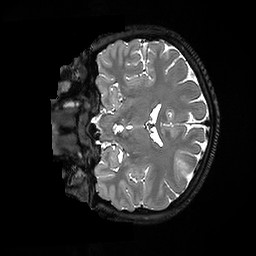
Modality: T2w
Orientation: coronal
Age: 23
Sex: female
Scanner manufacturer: ge
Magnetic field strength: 3 T
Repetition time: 3.202 s
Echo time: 0.06636 s